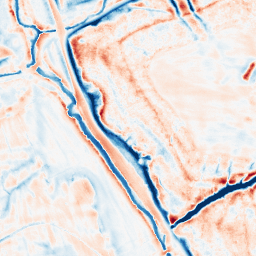
Category: edge_preserving
Decomposition family: bilateral
Decomposition parameters: d: 21
sigma_color: 75
sigma_space: 50
Upsampling method: bspline
Upsampling parameters: scale: 4
Upsampling scale: 4